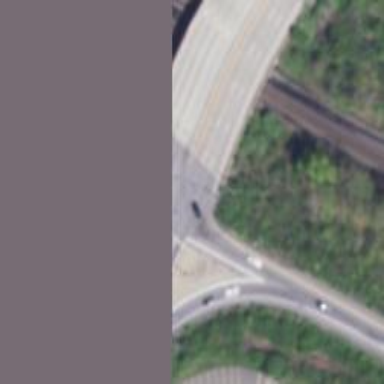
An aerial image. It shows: Primary highway.